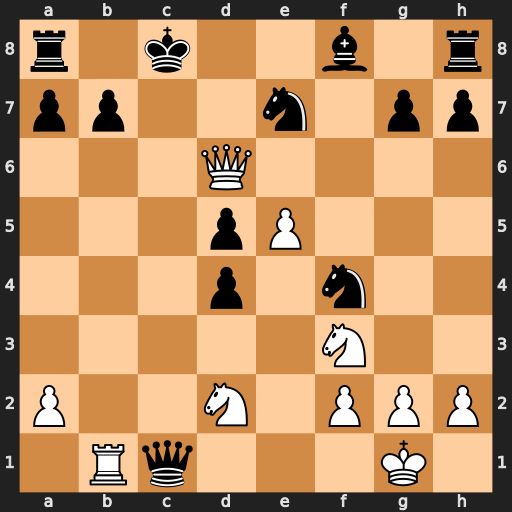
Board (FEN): r1k2b1r/pp2n1pp/3Q4/3pP3/3p1n2/5N2/P2N1PPP/1Rq3K1
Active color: w
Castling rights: -
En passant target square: -
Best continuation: Rxc1+ Nc6 Rxc6+ bxc6 Qxc6+